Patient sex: M
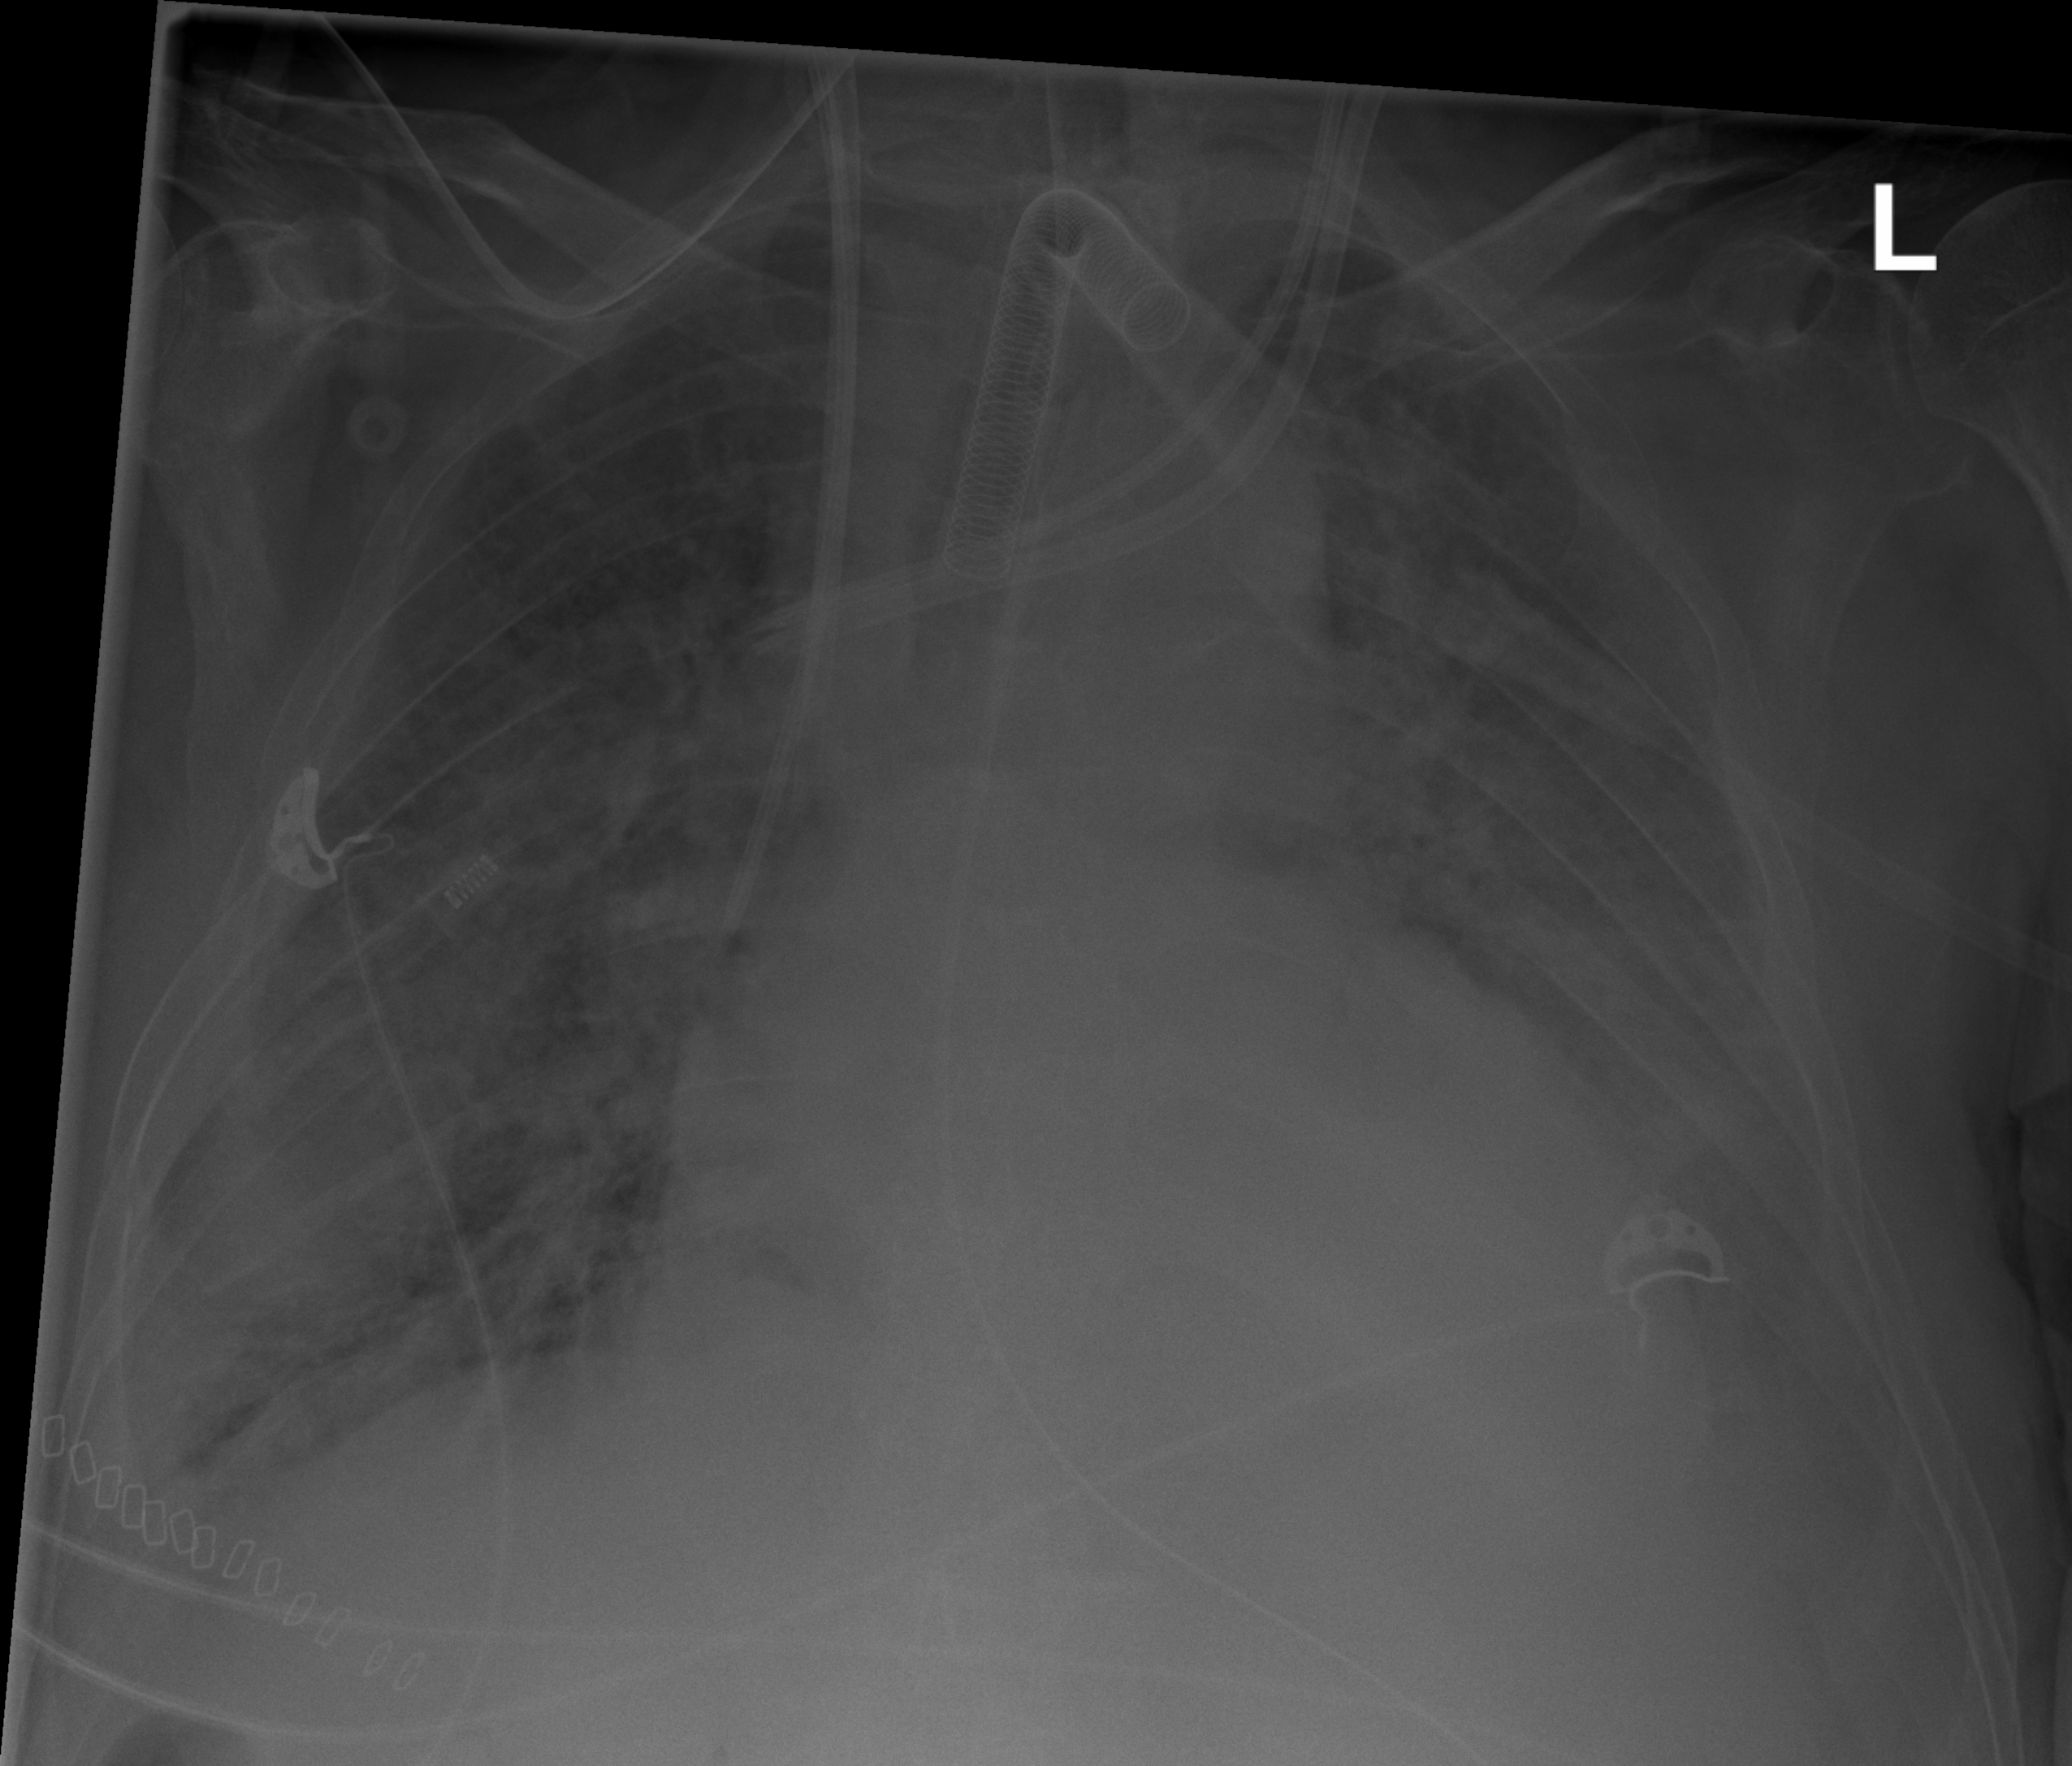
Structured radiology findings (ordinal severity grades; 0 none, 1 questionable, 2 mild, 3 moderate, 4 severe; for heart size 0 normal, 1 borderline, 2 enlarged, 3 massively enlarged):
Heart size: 2
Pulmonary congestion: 2
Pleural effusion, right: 2
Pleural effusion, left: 2
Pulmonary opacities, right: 3
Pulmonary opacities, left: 3
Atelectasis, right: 2
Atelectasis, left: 2